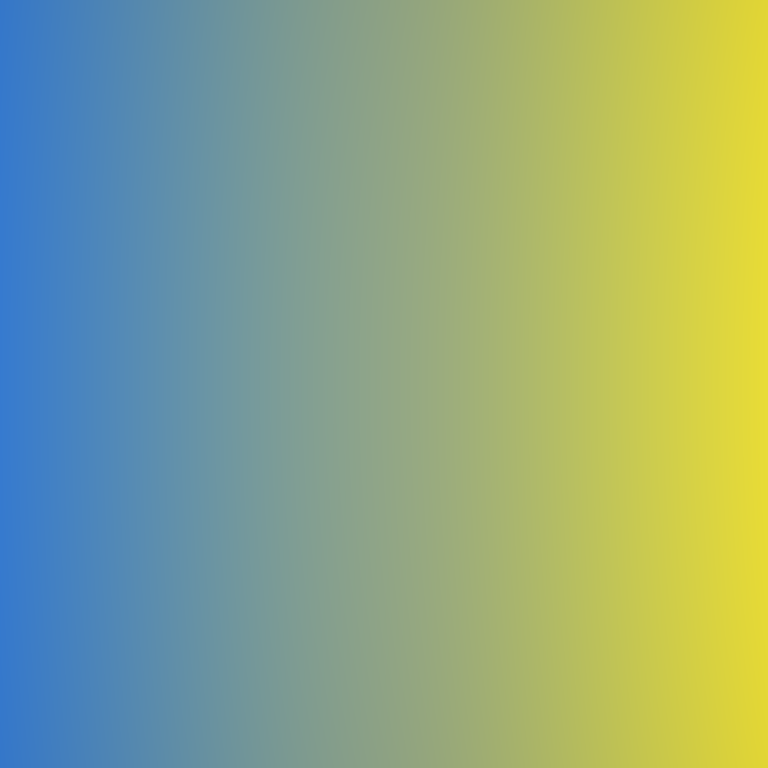
Abstract light effect, smooth gradient from cool blue to warm yellow, calm atmosphere, soft glow, no room, no furniture, no objects.